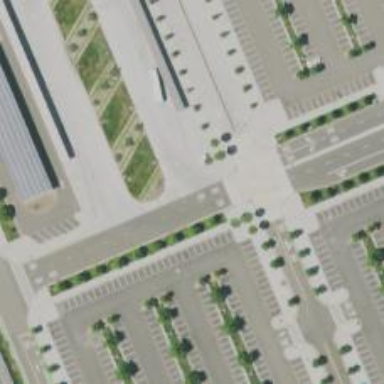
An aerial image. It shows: Busway road.